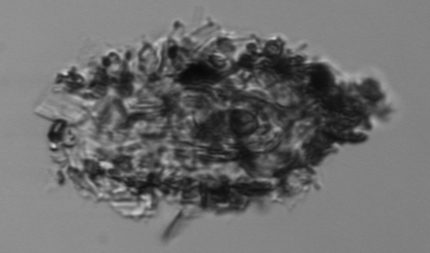
Label: Tintinnidium_mucicola